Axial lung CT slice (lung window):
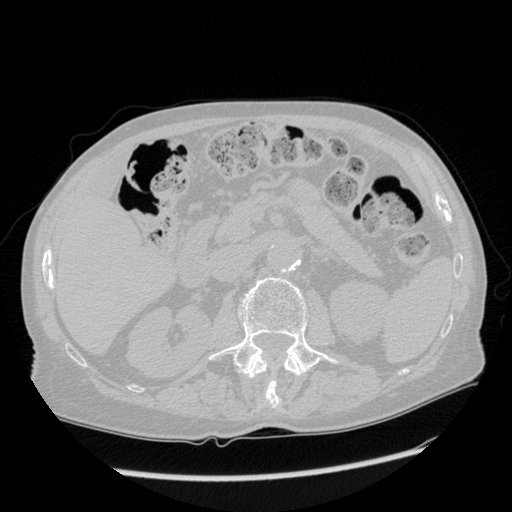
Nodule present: no